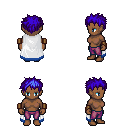
a pixel art fantasy rpg character, female body template, human, dark skin, white trimmed cape, magenta pants, blue bedhead hairstyle, leather bracers, four views (front, back, left, right), 2x2 character sprite sheet, small pixel art, hard edges, no anti-aliasing